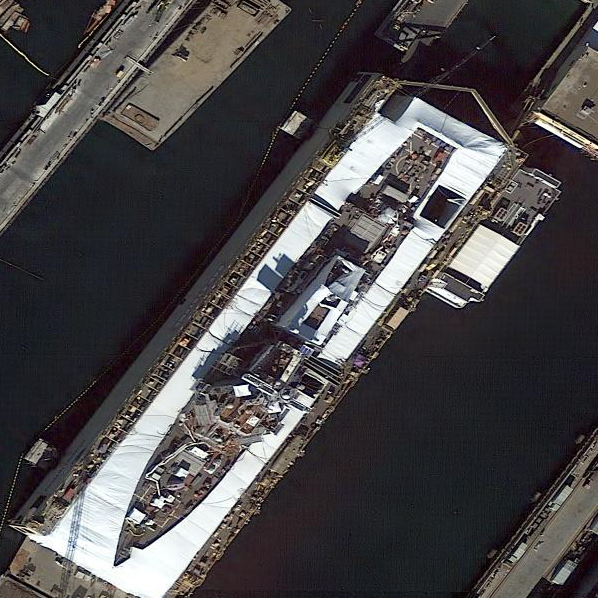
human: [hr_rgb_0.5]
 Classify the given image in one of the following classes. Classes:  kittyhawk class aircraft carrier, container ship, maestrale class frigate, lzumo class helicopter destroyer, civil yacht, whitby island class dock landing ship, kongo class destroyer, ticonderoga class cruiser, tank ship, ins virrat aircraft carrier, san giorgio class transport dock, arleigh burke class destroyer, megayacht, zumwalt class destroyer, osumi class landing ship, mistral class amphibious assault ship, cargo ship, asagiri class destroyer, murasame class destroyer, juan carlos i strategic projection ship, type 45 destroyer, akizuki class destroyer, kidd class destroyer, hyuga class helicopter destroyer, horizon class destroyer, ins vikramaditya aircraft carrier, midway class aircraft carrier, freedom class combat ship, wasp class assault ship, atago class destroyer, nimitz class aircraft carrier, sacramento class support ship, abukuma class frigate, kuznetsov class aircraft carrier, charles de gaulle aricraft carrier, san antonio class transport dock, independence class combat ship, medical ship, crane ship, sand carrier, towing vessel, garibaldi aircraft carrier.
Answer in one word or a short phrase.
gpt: Arleigh Burke class destroyer